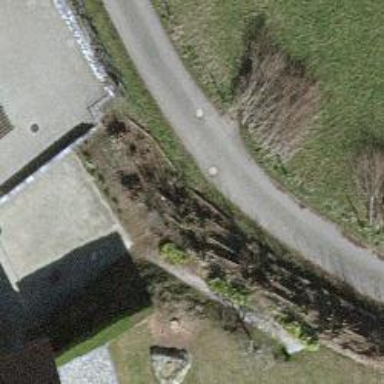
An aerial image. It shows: Hedge barrier.